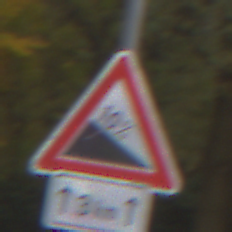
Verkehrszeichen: Gefaelle10
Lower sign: LaengeEinerStrecke2
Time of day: Midday
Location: Outdoor (Nature)
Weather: Overcast
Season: Autumn
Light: Natural